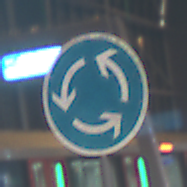
Verkehrszeichen: Kreisverkehr
Umgebung: Indoor, Urban
Tageszeit: NotSpecified
Wetter: NotSpecified
Licht: Artificial
Jahreszeit: NotSpecified
Kontrast: MediumContrast